Question:
I have this thing and when I click on the filter arrow (it should be a up arrow I know):
- the form pannel above has to slide up slowly (and disapear)
- the green panel has to be lifted up
- the bottom scrollpane has to slowly rise up its height (+the height of the form panel)
I am not so good with swing, how can I do that ?
Thank you very much !
Regards
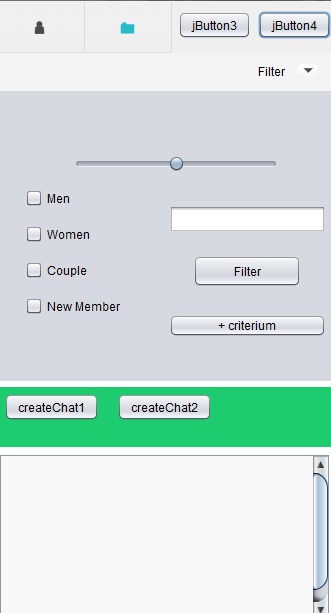
Answer: <URL> at the left - that's the part for choosing the demos.